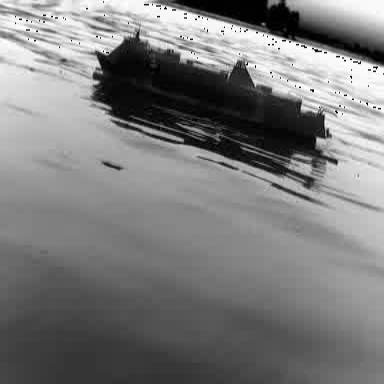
There is a container_ship in the infrared image.